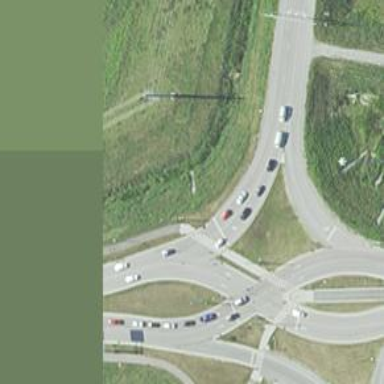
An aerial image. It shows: Crossing on cycleway.